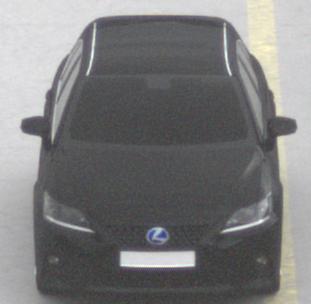
Make: Lexus
Model: CT 200h
Detailed model: CT (A10)
Model produced from: 2014/03
Model produced until: 2017/10
Doors: 5
Color: black
Road condition: dry road
Daytime: midday
Contrast: low contrast